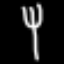
Label: fork